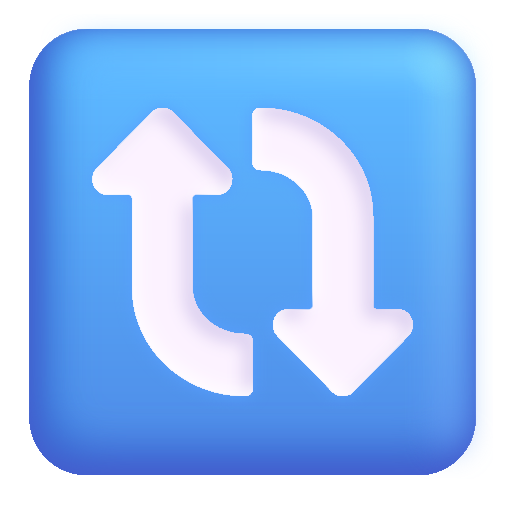
clockwise vertical arrows color